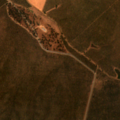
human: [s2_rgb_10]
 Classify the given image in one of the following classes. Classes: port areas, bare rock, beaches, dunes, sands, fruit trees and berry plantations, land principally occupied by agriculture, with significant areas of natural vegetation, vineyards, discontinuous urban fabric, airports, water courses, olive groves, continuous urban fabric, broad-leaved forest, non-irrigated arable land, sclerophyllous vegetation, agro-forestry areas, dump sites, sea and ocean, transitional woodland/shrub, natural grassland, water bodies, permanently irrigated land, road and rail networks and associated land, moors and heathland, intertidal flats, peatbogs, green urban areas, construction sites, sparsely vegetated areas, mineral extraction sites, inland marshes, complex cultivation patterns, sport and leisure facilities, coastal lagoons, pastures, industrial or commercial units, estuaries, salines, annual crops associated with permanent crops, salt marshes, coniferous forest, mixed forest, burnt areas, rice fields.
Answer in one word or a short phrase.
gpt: non-irrigated arable land, olive groves